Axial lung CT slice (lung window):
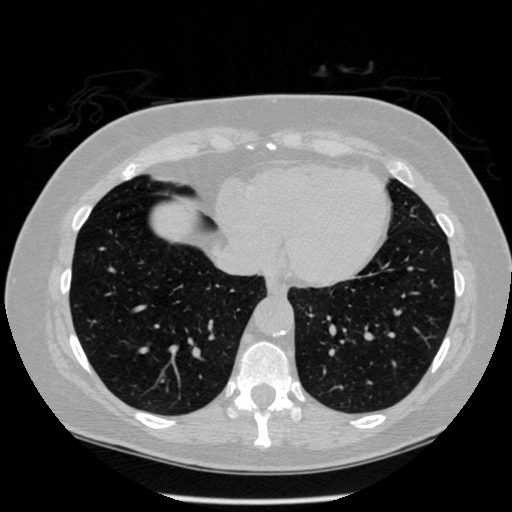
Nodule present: no